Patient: sex M, age 66
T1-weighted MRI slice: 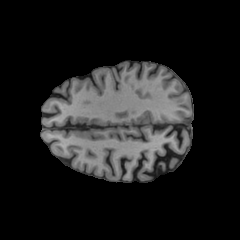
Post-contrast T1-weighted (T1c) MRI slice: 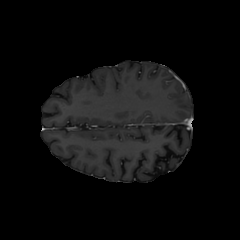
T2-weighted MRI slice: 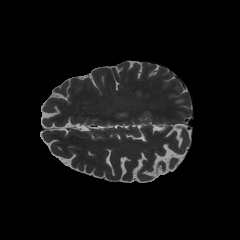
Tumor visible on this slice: yes
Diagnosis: Glioblastoma, IDH-wildtype
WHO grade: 4